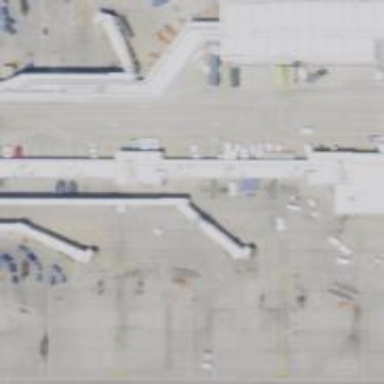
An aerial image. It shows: Airport gate.